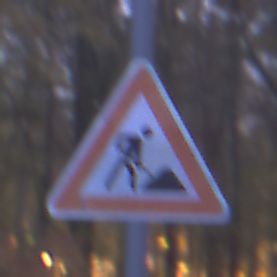
Verkehrszeichen: Arbeitsstelle
Umgebung: Outdoor, Suburban
Tageszeit: Night
Wetter: PartlyCloudy
Licht: Artificial
Jahreszeit: NotSpecified
Kontrast: LowContrast